Question: I'm creating a program in wpf that draws polyline as well as a line an offset away which is parallel. It works perfectly for the first set of parallel lines, but on each following line the right line is off angled(Shown in red) .

Code so far:
'''
private void DrawingCanvas_MouseLeftButtonUp(object sender, MouseButtonEventArgs e) {
if (polylineLeft != null) {
var canvas = (Canvas)sender;
leftSegment.Points[1] = e.GetPosition(canvas);
var distance = (leftSegment.Points[0] - leftSegment.Points[1]).Length;
if (distance >= 20) {
polylineLeft.Points.Add(leftSegment.Points[1]);
//calculate second line
var L = Math.Sqrt((leftSegment.Points[0].X - leftSegment.Points[1].X) *
(leftSegment.Points[0].X - leftSegment.Points[1].X) +
(leftSegment.Points[0].Y - leftSegment.Points[1].Y) *
(leftSegment.Points[0].Y - leftSegment.Points[1].Y));
var x1p = leftSegment.Points[0].X + width * (leftSegment.Points[1].Y-leftSegment.Points[0].Y) / L;
var x2p = leftSegment.Points[1].X + width * (leftSegment.Points[1].Y-leftSegment.Points[0].Y) / L;
var y1p = leftSegment.Points[0].Y + width * (leftSegment.Points[0].X-leftSegment.Points[1].X) / L;
var y2p = leftSegment.Points[1].Y + width * (leftSegment.Points[0].X-leftSegment.Points[1].X) / L;
if (!initialLeftPoint) {
polylineRight.Points.Clear();
polylineRight.Points.Add(new Point(x1p, y1p));
initialLeftPoint = true;
}
polylineRight.Points.Add(new Point(x2p, y2p));
leftSegment.Points[0] = leftSegment.Points[1];
rightSegment.Points[0] = rightSegment.Points[1];
} else {
if (polylineLeft.Points.Count < 2) {
canvas.Children.Remove(polylineLeft);
}
polylineLeft = null;
polylineRight = null;
leftSegment.Points.Clear();
rightSegment.Points.Clear();
canvas.Children.Remove(leftSegment);
canvas.Children.Remove(rightSegment);
}
}
}
'''
How do I ensure that on my second line, (Red) it is parallel with the main line (Green)?
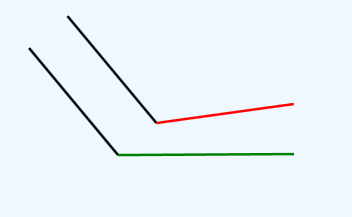
Answer: One part of the problem is quite easy to solve with the help of the WPF Vector structure. Given a line segment between the two Points 'p1' and 'p2', you could calculate the normal vector like this:
'''
Point p1 = ...
Point p2 = ...
var v = p2 - p1;
var n = new Vector(v.Y, -v.X);
n.Normalize();
// now n is a Vector of length 1, perpendicular to the line p1-p2
'''
You could now create a parallel line segment (given by Points 'p3' and 'p4') like this:
'''
var distance = 20d;
var p3 = p1 + n * distance;
var p4 = p3 + v;
'''
However, the above code creates a parallel line segment of the same length as the original one. This may not be exactly what you want, as I guess you want to create a "parallel polyline". If that is the case, things get a bit more complicated because you would also have to calculate the intersections between adjacent segments of the parallel polyline. It may even happen that some of these segments disappear during these calculations.